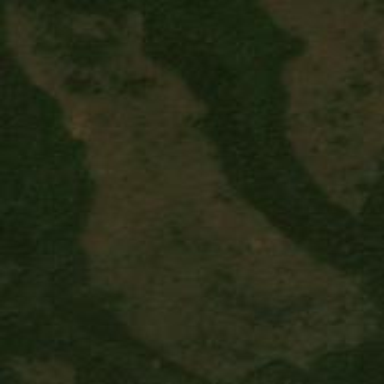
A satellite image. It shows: Savanna grassland.